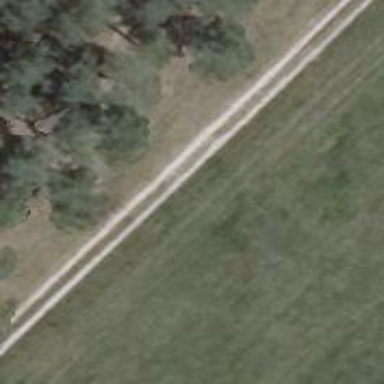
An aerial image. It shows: Sandy track road.